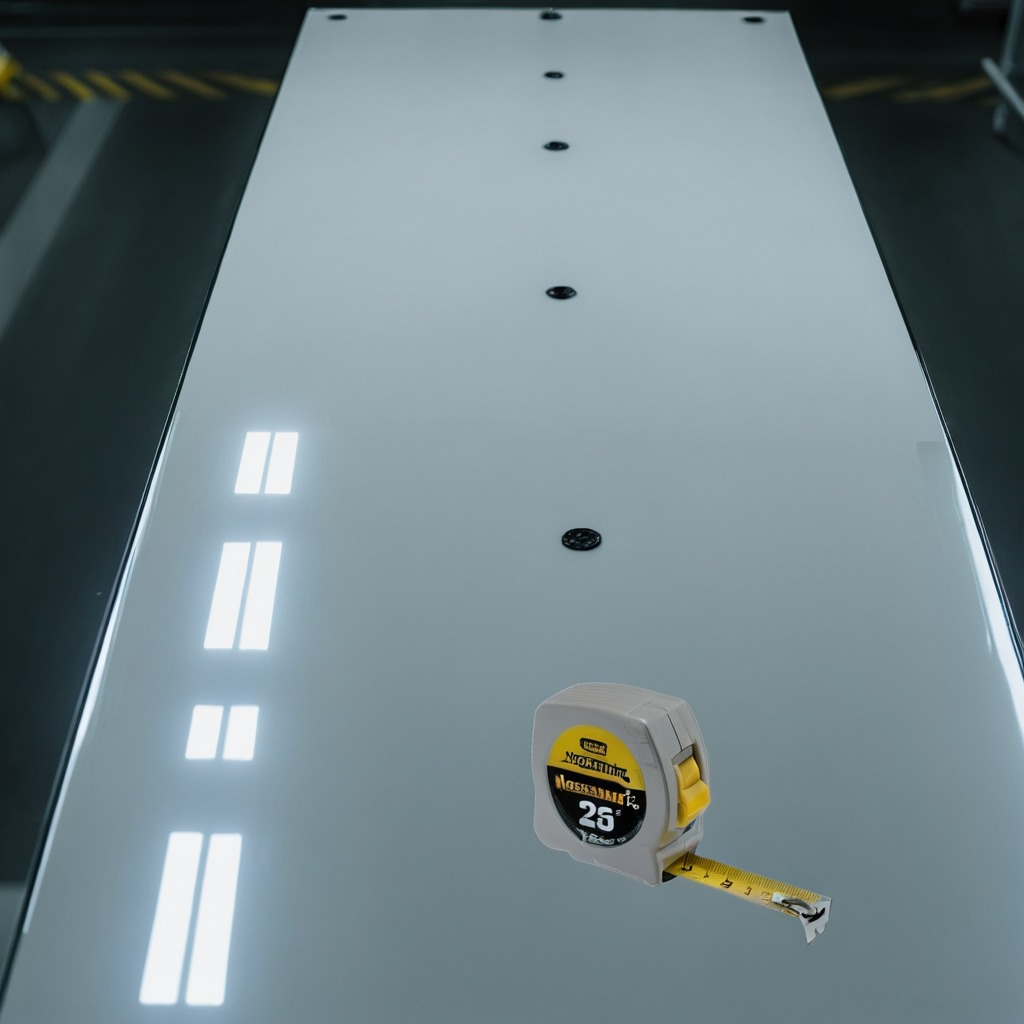
A measuring tape lies on a table in a ship maintenance bay.